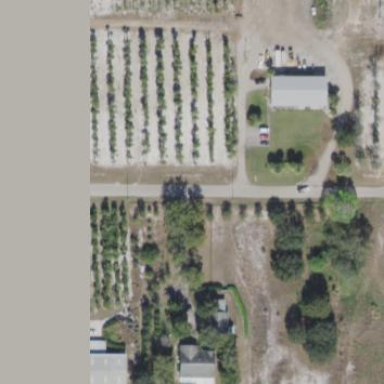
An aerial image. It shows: Plant nursery cultivating trees.